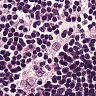
Metastatic tissue present: no